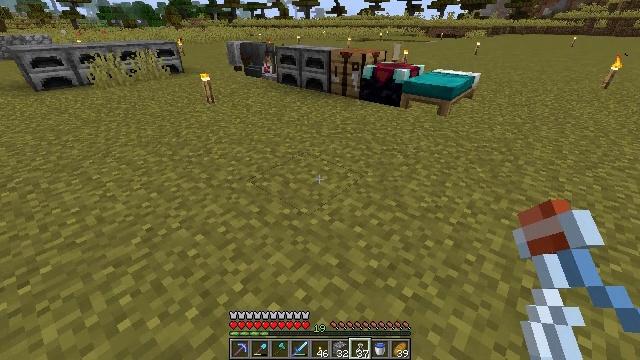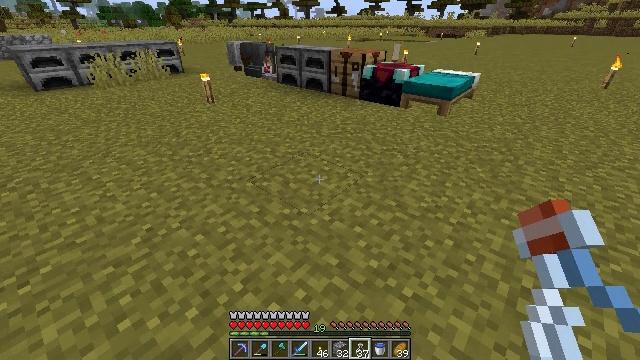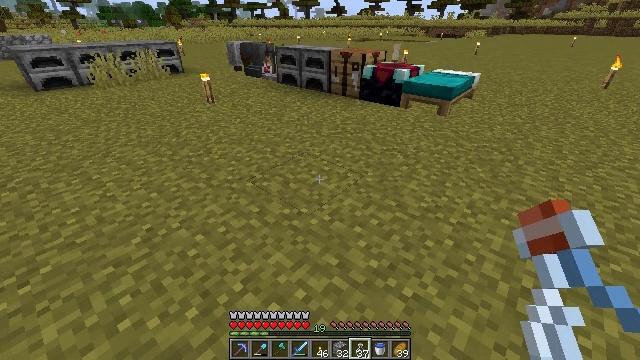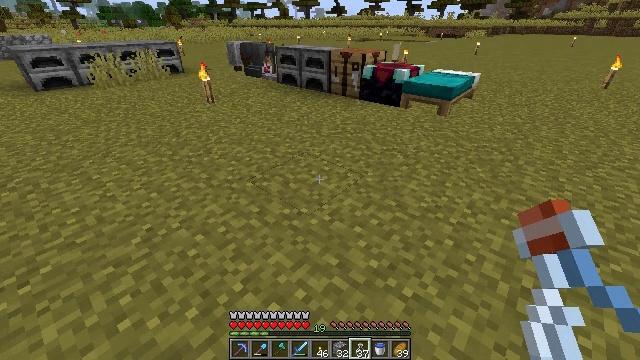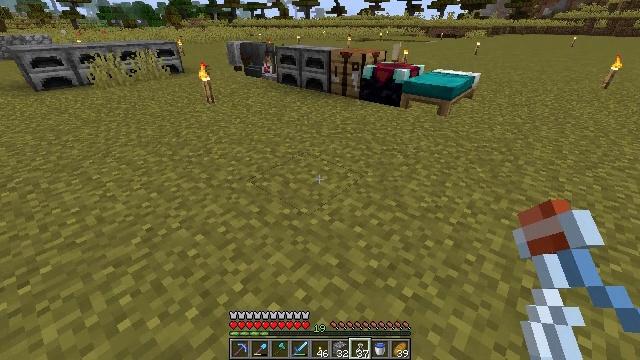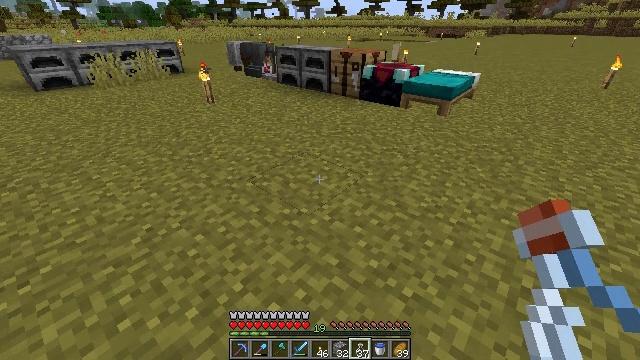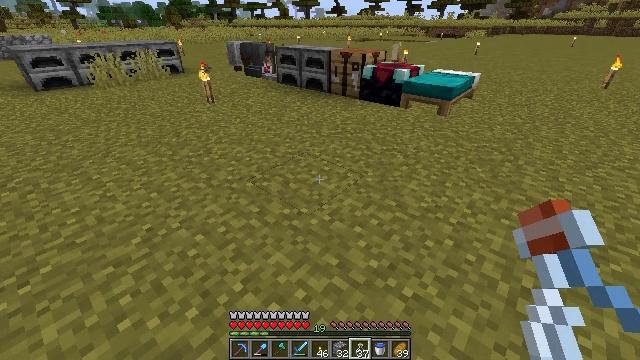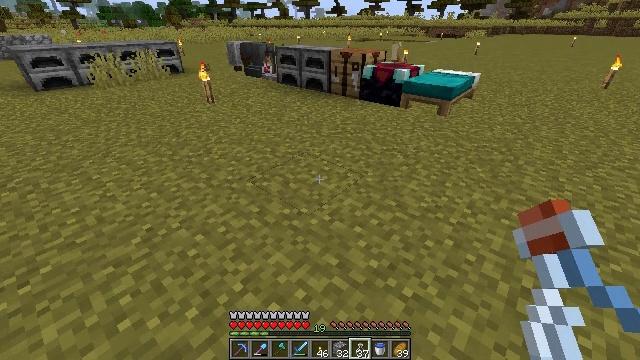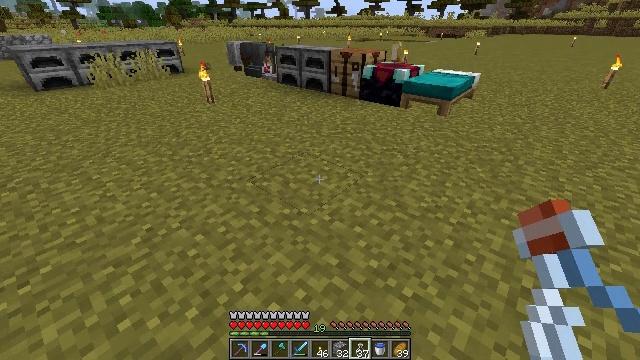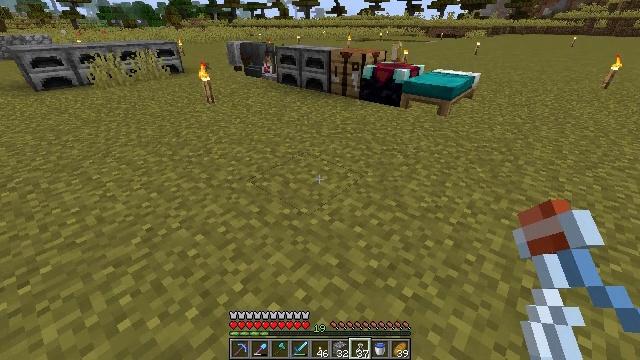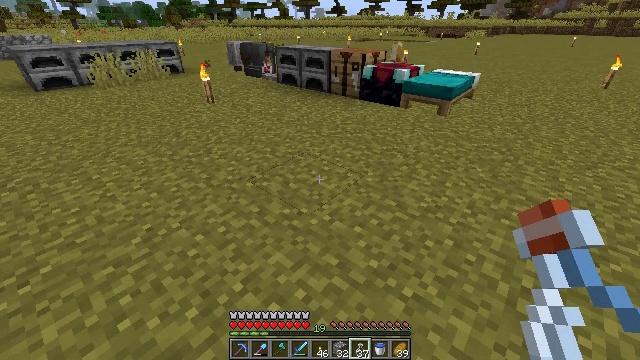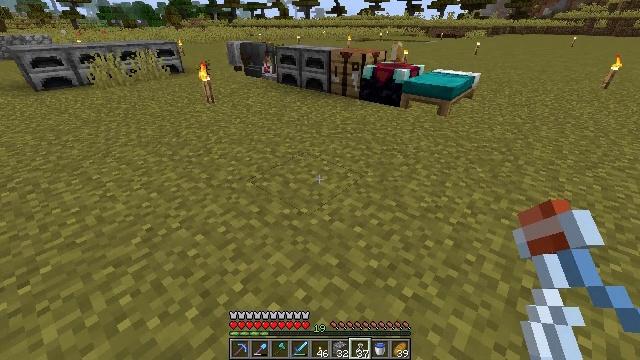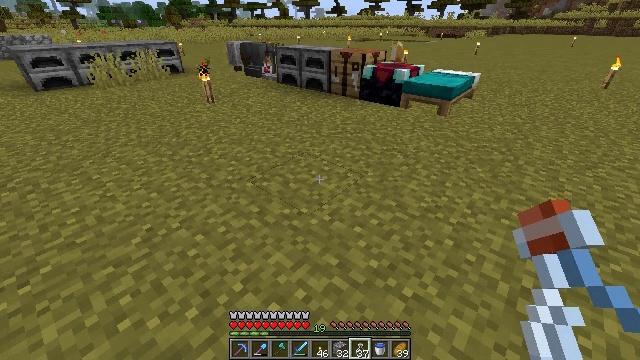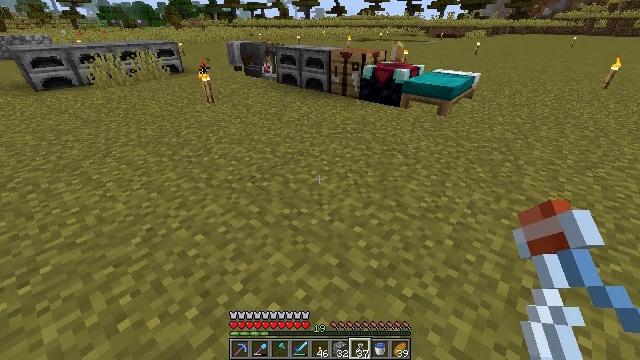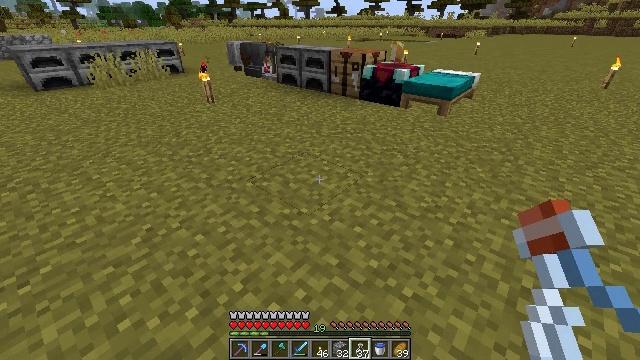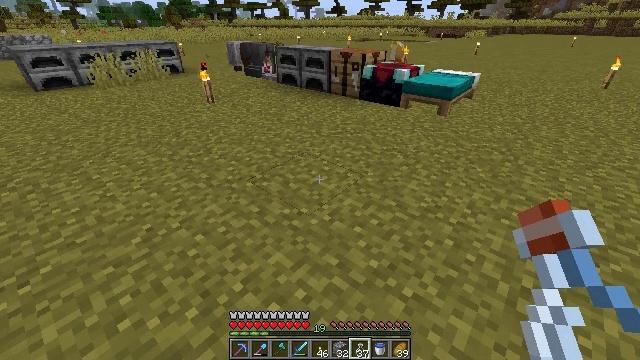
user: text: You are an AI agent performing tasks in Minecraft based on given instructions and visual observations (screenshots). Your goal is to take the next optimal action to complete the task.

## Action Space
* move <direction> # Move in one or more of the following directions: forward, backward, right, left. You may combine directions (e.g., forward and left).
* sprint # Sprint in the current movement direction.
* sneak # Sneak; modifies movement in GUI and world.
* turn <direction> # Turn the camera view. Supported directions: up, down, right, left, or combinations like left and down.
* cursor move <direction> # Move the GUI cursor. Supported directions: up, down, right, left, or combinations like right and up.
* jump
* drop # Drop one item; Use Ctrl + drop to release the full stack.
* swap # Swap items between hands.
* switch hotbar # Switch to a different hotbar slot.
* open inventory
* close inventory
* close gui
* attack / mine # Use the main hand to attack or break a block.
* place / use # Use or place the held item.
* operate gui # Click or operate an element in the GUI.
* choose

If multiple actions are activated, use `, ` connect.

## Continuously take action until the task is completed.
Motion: motion action
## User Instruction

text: Drop a glass bottle.
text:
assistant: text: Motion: no_op
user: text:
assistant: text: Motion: no_op
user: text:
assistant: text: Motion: no_op
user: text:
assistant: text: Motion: no_op
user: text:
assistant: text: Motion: no_op
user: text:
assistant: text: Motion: no_op
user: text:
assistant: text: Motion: no_op
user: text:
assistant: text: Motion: no_op
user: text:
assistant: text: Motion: no_op
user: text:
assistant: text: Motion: no_op
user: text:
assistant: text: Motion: no_op
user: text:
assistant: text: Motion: no_op
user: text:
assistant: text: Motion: no_op
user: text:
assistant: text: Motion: no_op
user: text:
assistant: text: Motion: no_op
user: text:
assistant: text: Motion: no_op
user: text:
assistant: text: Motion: no_op
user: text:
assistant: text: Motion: no_op
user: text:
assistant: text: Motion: no_op
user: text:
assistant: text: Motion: no_op
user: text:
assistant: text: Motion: no_op
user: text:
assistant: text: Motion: no_op
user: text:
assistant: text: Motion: no_op
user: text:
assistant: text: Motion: no_op
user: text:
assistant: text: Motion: no_op
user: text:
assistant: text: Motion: no_op
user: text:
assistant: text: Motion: no_op
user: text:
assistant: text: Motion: no_op
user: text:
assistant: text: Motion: no_op
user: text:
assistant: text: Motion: no_op